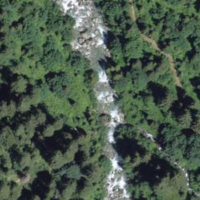
EUNIS habitat code: 31
Species observed at this site:
Cicerbita alpina